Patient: sex F, age 62
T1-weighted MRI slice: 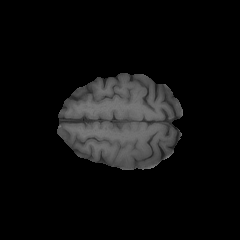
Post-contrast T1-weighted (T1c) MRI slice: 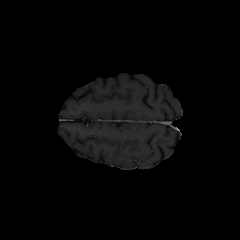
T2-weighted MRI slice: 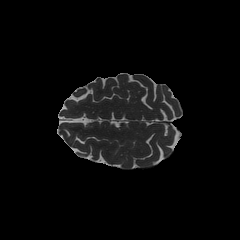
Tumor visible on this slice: no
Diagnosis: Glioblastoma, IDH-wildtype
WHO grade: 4